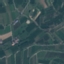
Label: PermanentCrop